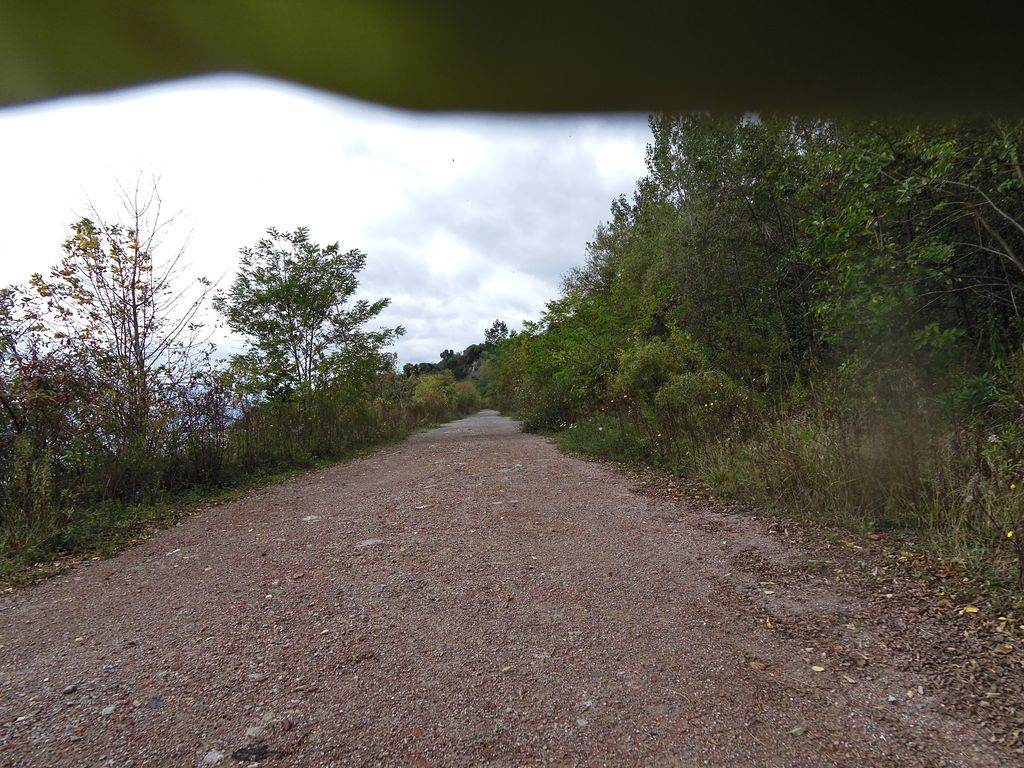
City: toronto